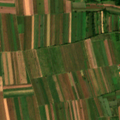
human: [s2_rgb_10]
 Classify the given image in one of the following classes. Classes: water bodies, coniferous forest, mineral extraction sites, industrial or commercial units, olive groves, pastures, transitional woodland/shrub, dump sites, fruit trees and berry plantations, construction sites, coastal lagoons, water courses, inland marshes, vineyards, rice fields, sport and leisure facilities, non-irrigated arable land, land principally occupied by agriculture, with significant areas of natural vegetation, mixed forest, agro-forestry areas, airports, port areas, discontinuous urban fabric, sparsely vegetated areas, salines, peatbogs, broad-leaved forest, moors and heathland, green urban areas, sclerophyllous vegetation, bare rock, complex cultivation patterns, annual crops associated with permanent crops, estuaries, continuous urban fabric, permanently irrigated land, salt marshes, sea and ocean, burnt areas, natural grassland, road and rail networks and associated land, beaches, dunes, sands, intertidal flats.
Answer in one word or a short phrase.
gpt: discontinuous urban fabric, non-irrigated arable land, complex cultivation patterns, transitional woodland/shrub